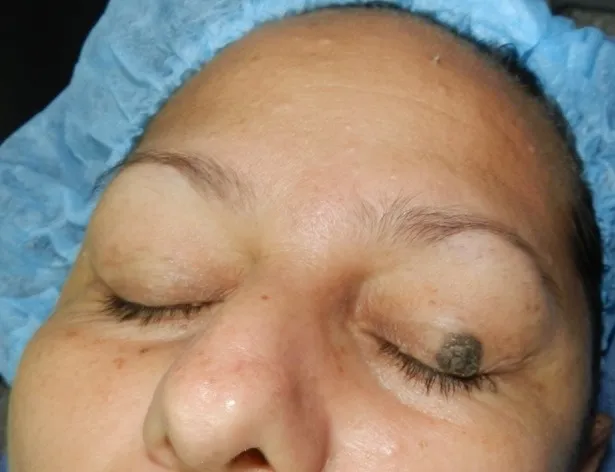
A round shaped 1.0 cm diameter circumscribed elevated and had brown pigmented color lesion on the left upper eyelid.
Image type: medical_photograph (other_medical_photograph)